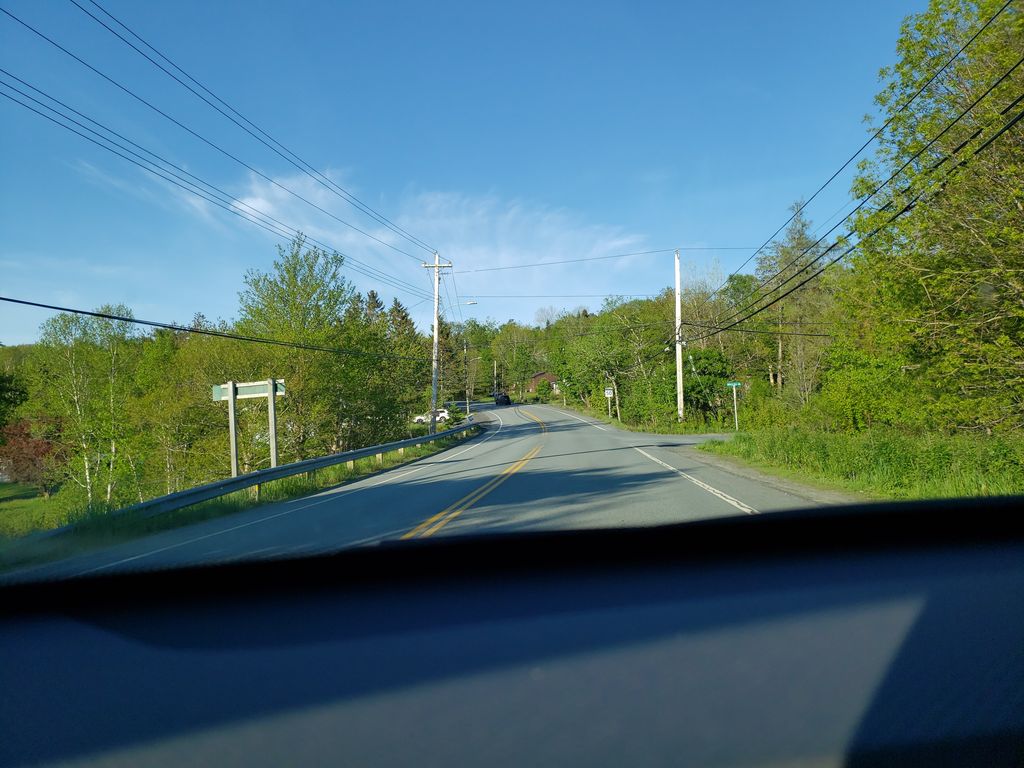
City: halifax